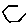
Label: hexagon